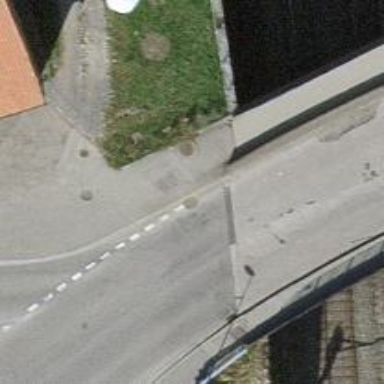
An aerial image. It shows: Bridge with wall barrier.